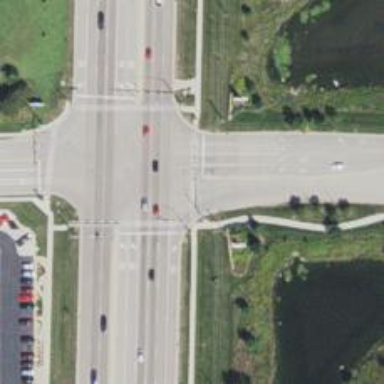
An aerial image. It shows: Crossing on the road.